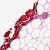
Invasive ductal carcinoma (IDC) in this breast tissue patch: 0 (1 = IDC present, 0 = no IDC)